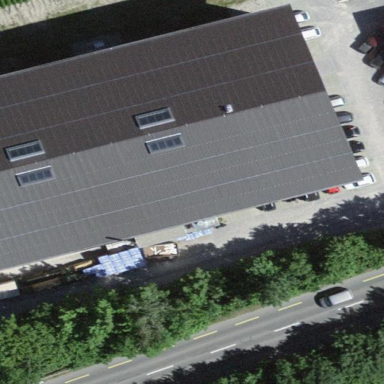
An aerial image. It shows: Commercial building.